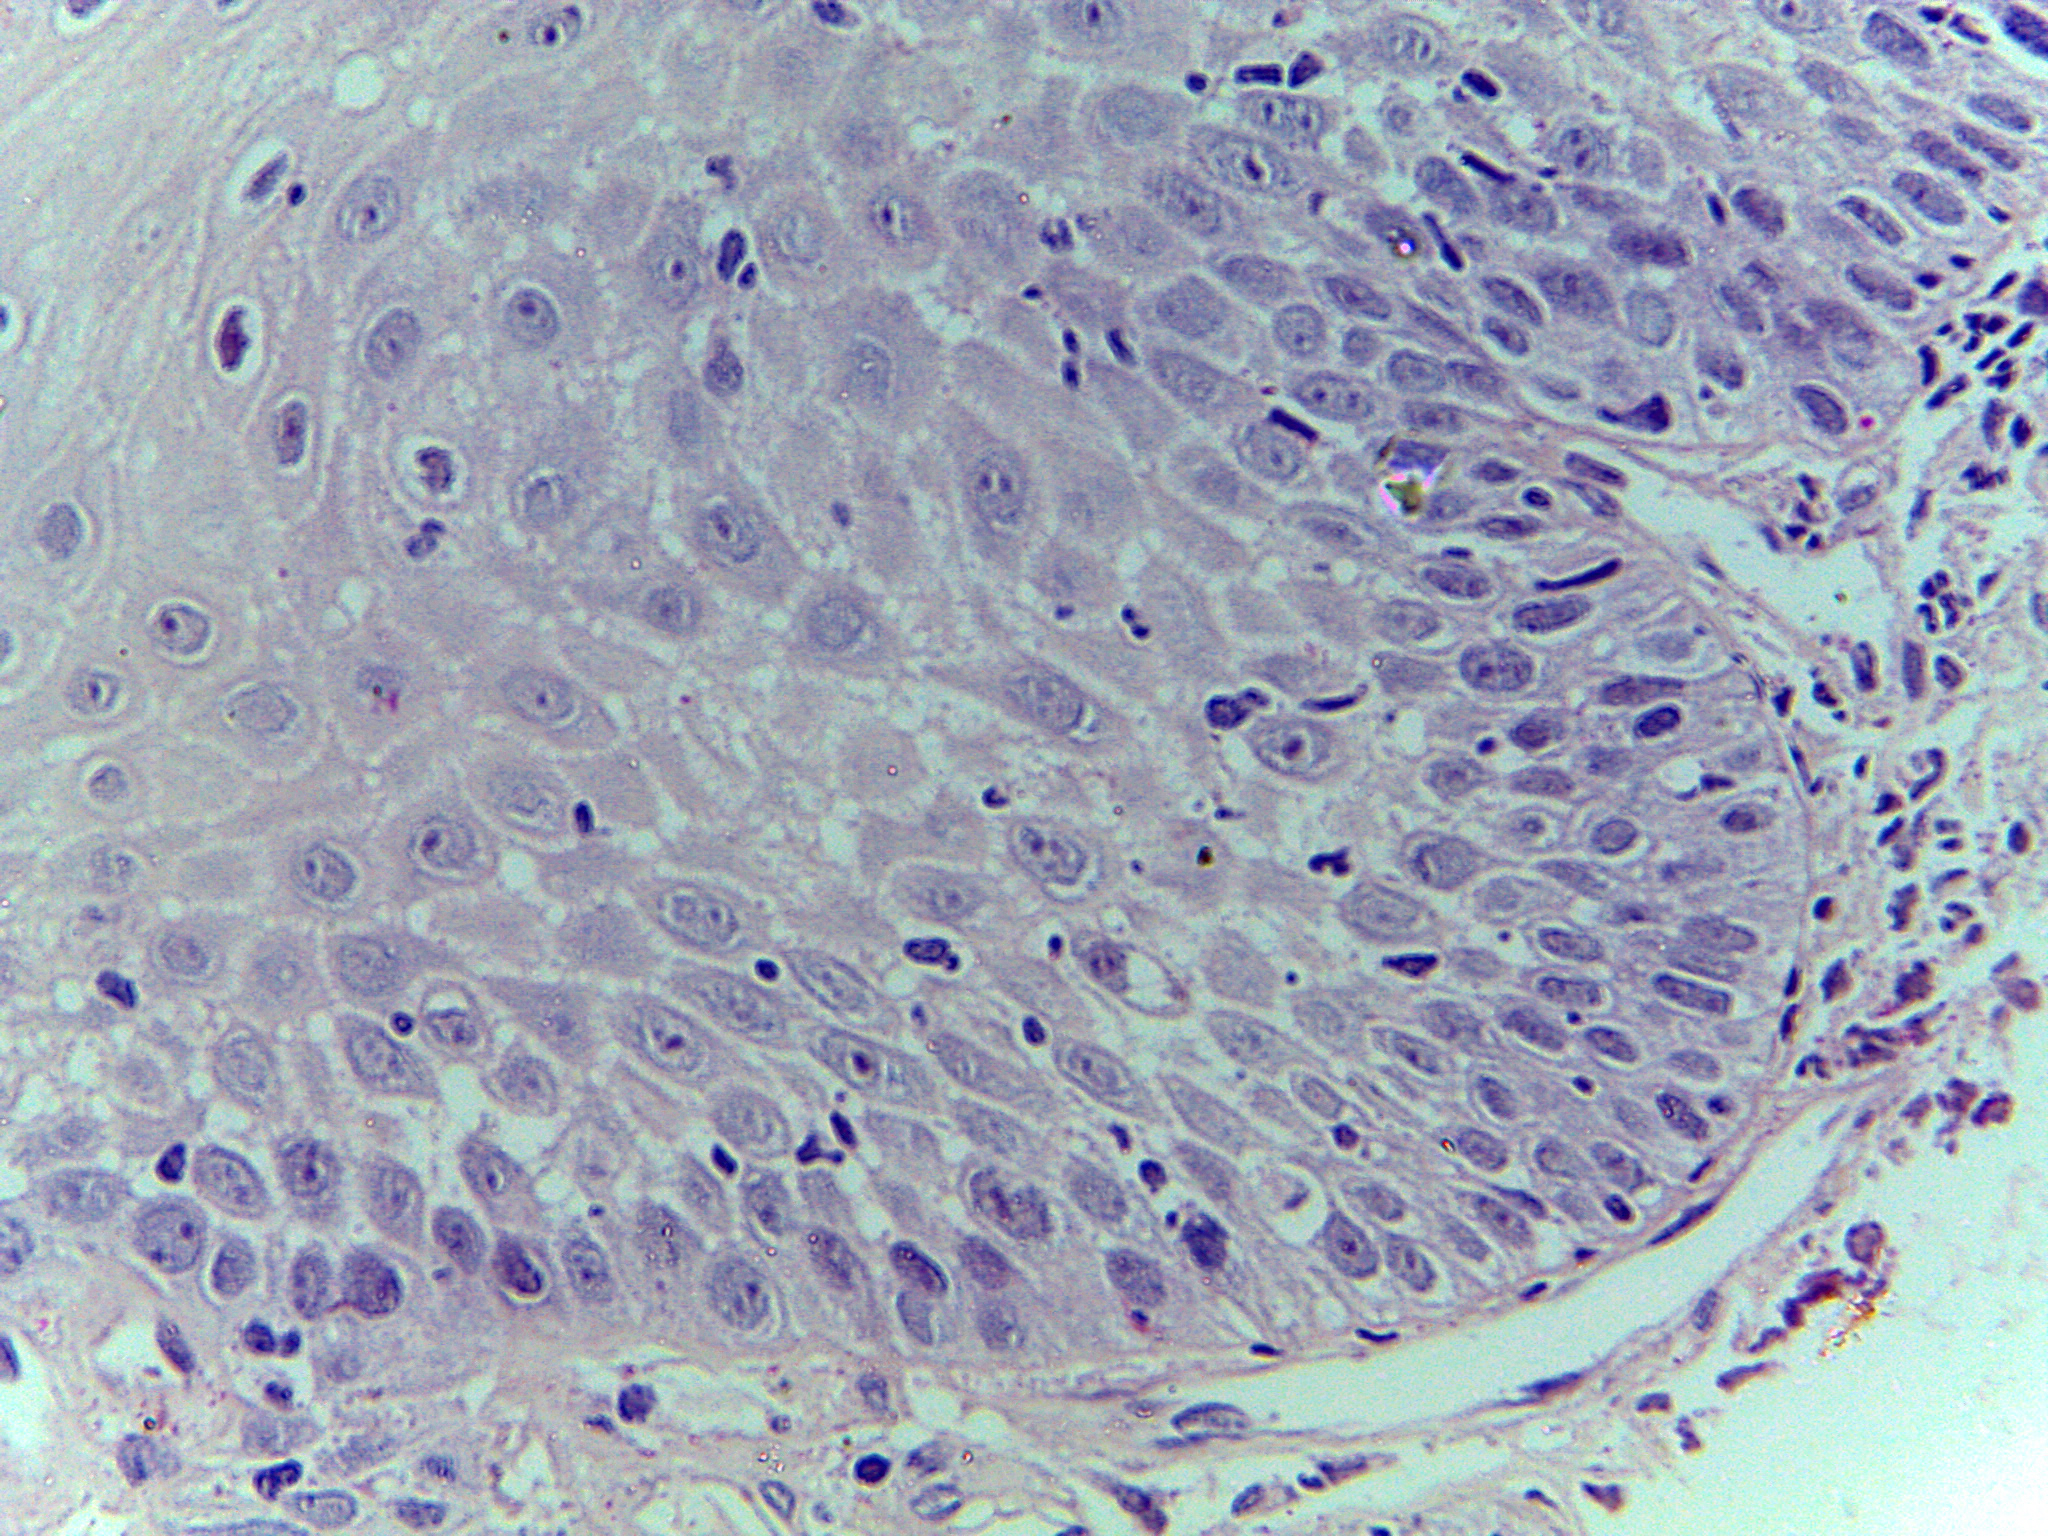
Diagnosis: Normal